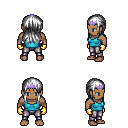
a pixel art fantasy rpg character, male body template, human, dark skin, teal pirate shirt, metal pants, white unkempt hairstyle, purple tiara, gold gloves, four views (front, back, left, right), 2x2 character sprite sheet, small pixel art, hard edges, no anti-aliasing